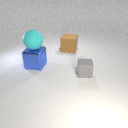
small gray rubber cube to the right of large brown rubber cube